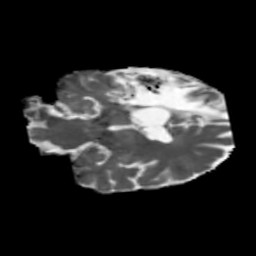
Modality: MD
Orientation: coronal
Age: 49
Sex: male
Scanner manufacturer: siemens
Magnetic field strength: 3 T
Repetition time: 5.47 s
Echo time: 0.0854 s